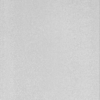
Label: dusty